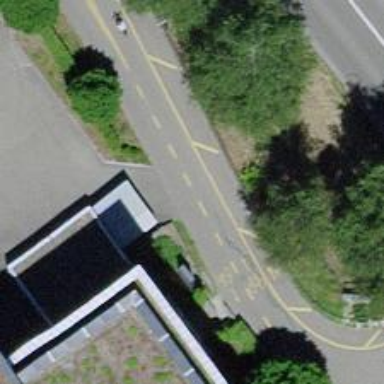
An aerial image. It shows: Asphalt cycleway.